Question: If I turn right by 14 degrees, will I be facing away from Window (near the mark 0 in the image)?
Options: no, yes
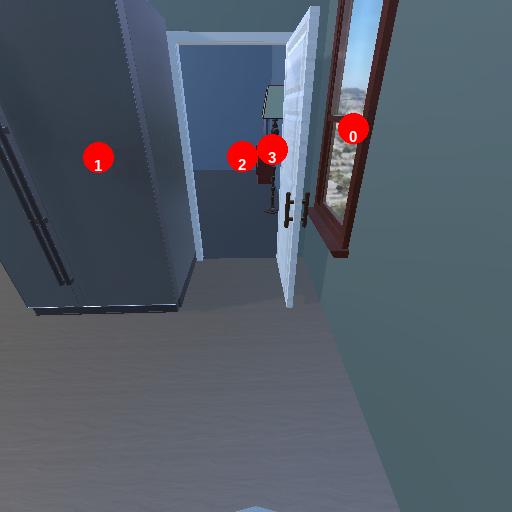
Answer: no